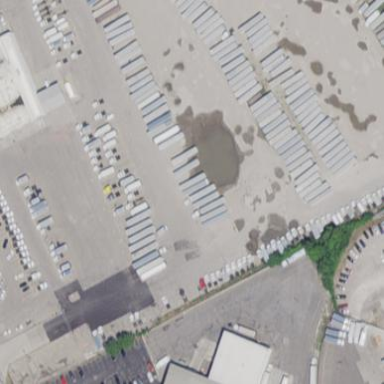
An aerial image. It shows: Industrial area dedicated to transport activities.